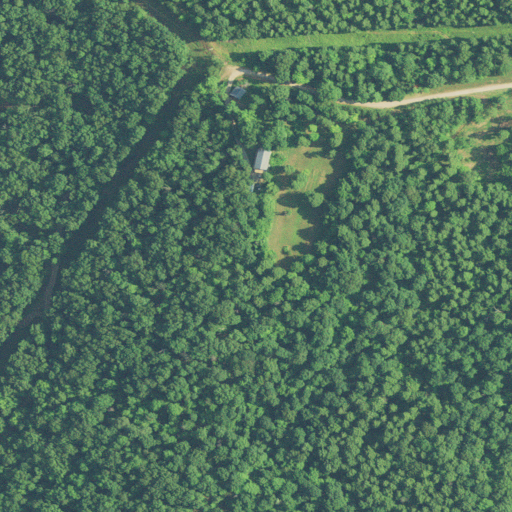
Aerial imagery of mountain in West Virginia named Monroe Knob containing deciduous forest, open development, and grassland